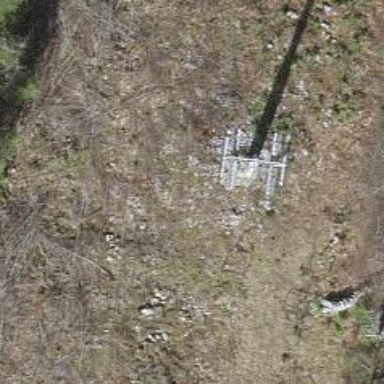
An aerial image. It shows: Chair lift captured from aerial perspective.